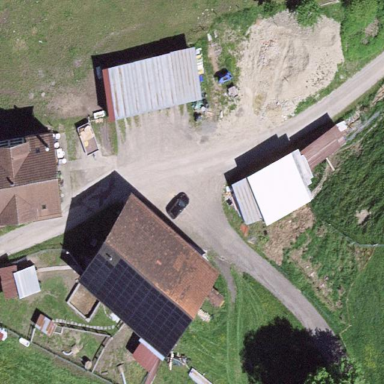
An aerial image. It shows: Farmyard area.